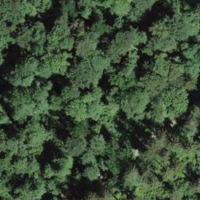
EUNIS habitat code: 41
Species observed at this site:
Campanula trachelium